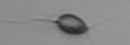
Label: Acanthoica_quattrospina